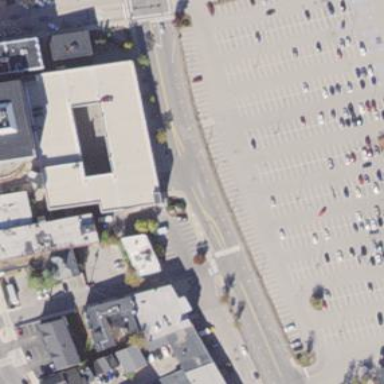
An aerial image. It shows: Multi-storey parking building.